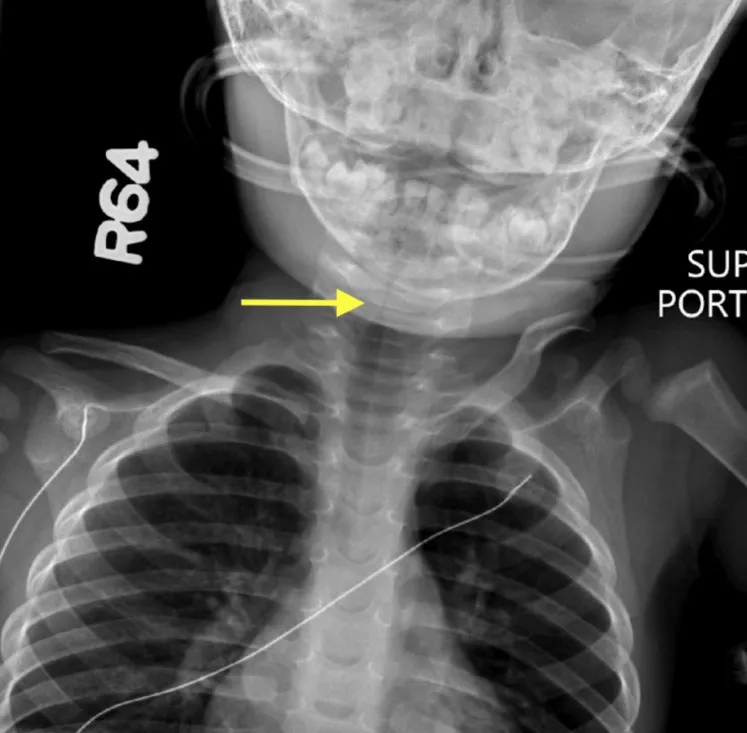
Posterior-anterior radiograph showing initial subglottic stenosis and diffuse tracheal narrowing.
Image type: radiology (x_ray)